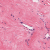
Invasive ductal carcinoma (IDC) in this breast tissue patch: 0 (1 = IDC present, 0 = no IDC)